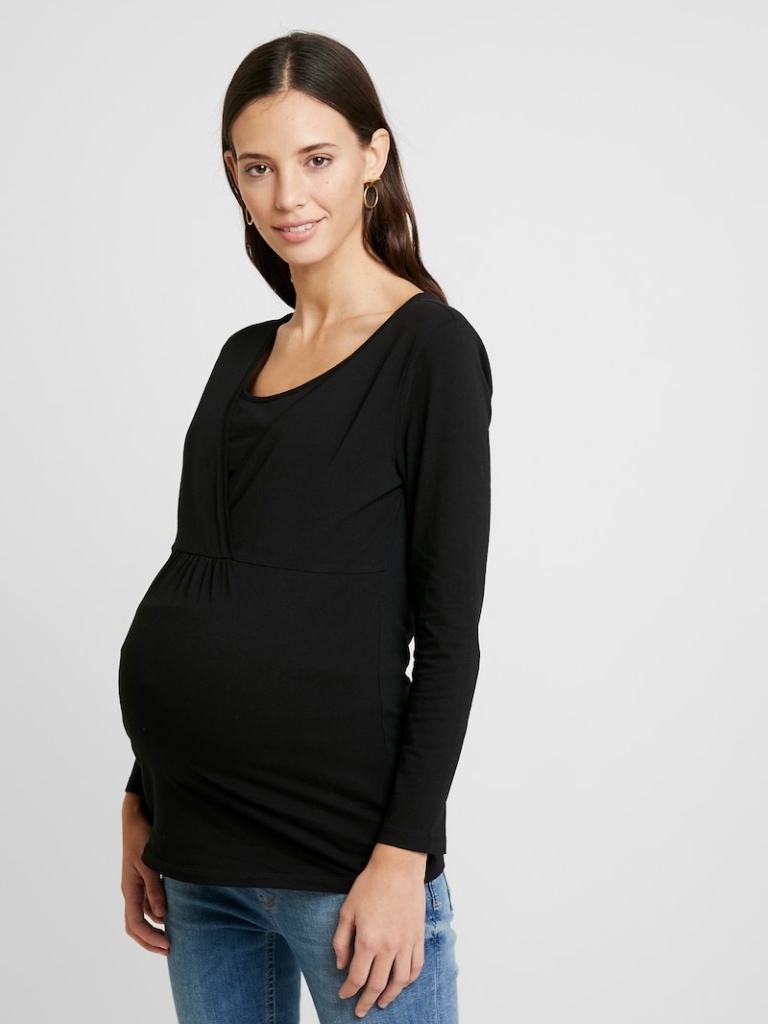
jersey relaxed a long-sleeved with the sleeves down hip length Untucked surplice top